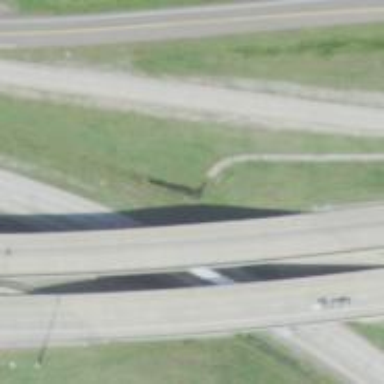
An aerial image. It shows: Beam bridge on motorway.